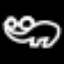
Label: frog